Aerial crown-view tile of a tropical tree (Barro Colorado Island, Panama), acquired 20250818:
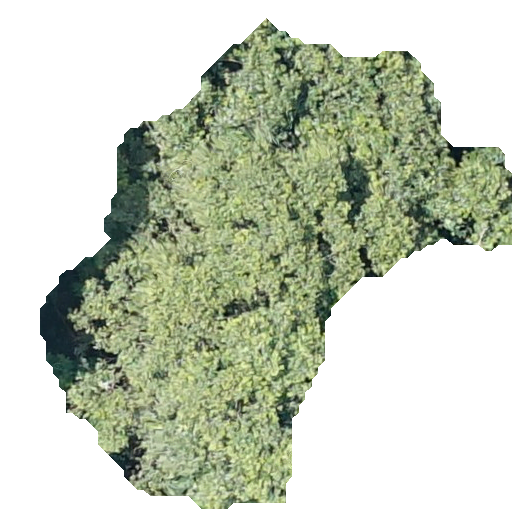
Species: Guazuma ulmifolia
GBIF accepted scientific name: Guazuma ulmifolia
Crown area: 181.824 m²